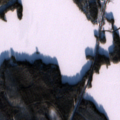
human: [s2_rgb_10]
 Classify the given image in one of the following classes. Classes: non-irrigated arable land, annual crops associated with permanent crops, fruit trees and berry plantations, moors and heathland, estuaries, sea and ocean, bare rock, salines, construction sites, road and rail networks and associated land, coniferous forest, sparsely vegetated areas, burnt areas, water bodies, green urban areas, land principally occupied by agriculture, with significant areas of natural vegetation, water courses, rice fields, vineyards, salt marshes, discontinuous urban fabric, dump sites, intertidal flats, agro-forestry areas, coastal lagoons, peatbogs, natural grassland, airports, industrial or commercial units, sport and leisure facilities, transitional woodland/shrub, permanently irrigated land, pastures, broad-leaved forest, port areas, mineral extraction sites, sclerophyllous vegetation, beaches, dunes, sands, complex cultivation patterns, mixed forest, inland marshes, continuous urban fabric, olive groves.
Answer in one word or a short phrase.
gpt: coniferous forest, water bodies